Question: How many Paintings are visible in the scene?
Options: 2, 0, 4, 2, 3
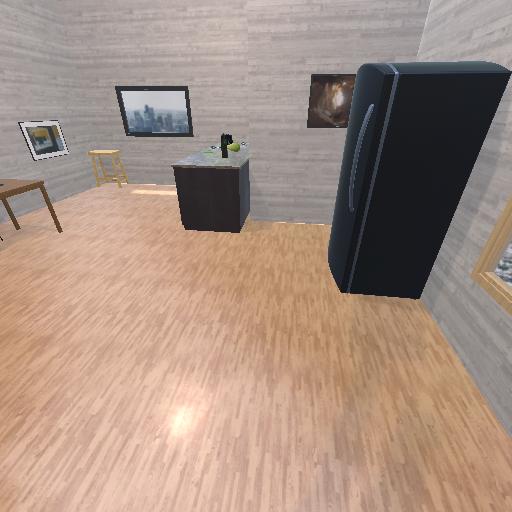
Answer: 2